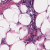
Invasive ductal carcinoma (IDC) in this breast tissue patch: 0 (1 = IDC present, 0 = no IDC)